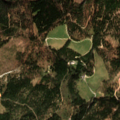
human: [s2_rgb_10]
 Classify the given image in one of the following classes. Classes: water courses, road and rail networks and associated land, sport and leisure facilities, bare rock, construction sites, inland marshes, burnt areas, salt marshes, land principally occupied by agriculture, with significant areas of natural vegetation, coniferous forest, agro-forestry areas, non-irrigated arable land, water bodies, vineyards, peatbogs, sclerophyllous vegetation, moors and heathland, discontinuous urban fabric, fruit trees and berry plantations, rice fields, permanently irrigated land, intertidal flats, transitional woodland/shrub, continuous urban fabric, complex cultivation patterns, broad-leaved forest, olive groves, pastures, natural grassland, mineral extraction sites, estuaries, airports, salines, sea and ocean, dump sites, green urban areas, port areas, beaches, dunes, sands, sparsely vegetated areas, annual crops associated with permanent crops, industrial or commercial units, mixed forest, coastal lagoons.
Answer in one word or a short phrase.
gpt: coniferous forest, mixed forest